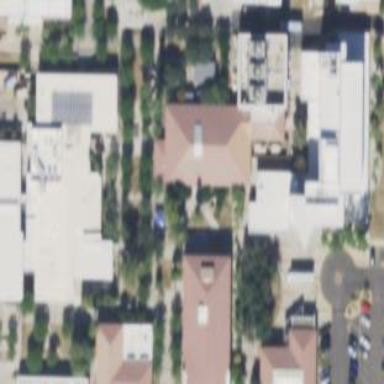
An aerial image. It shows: College building.